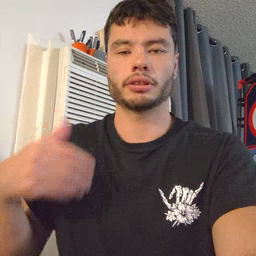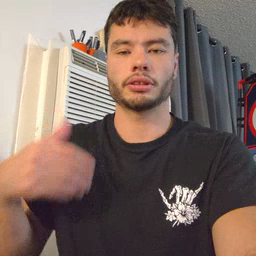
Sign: jeans